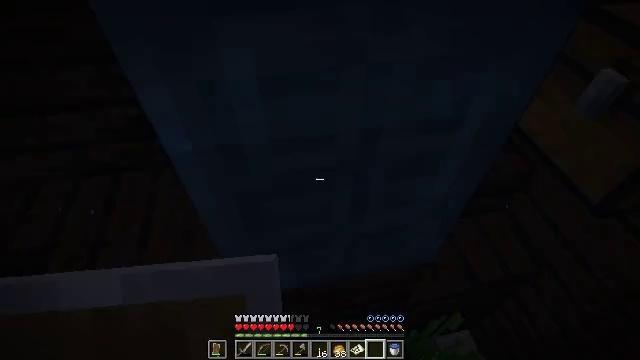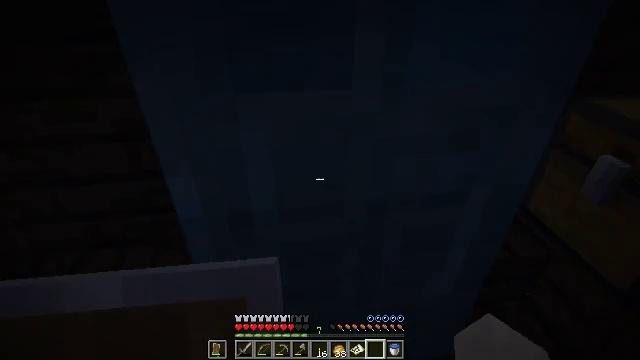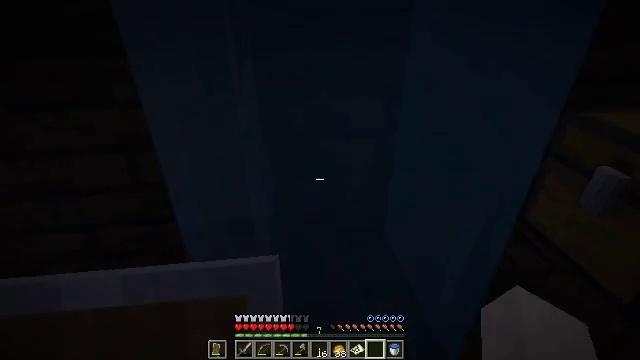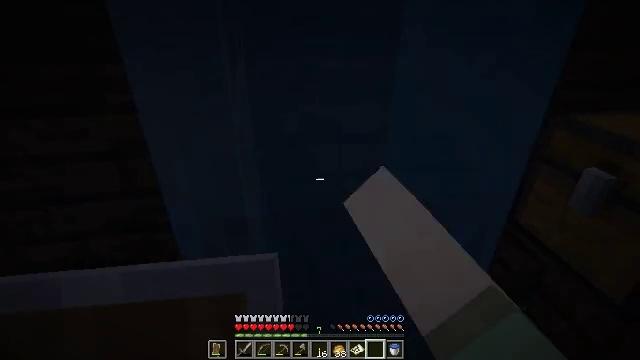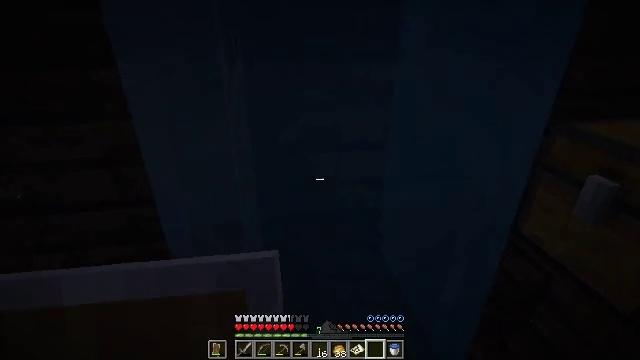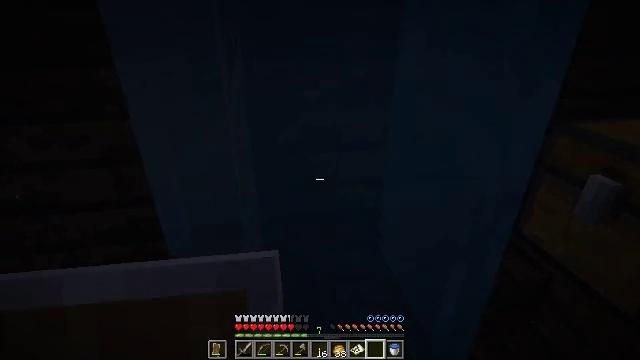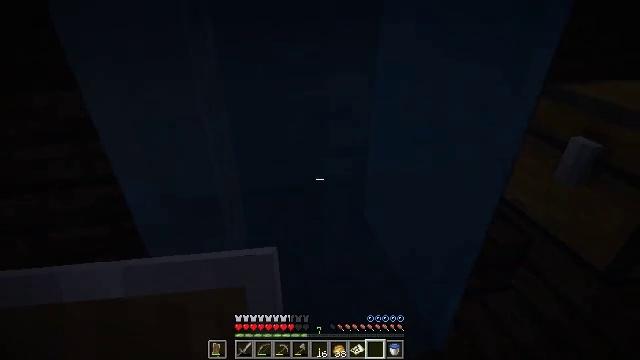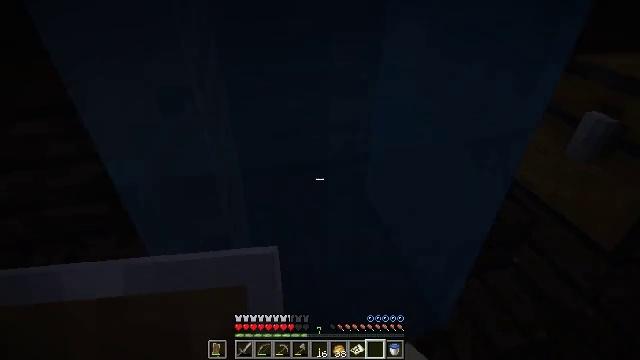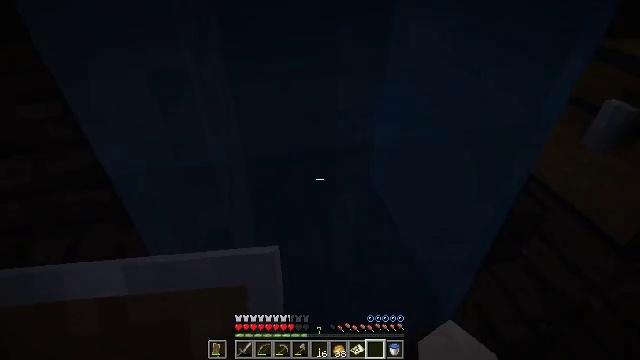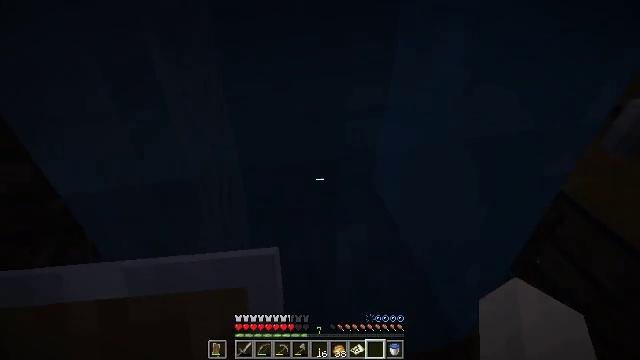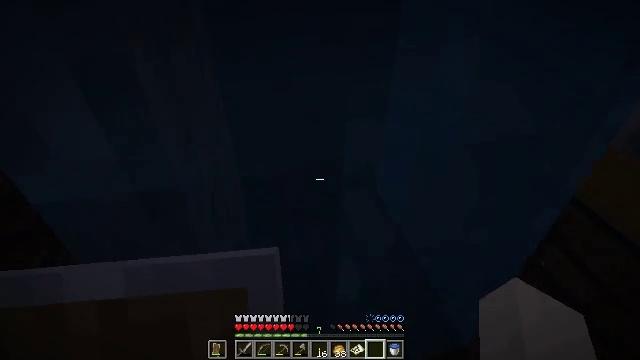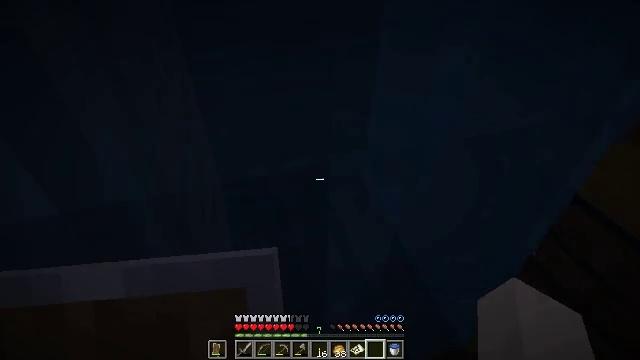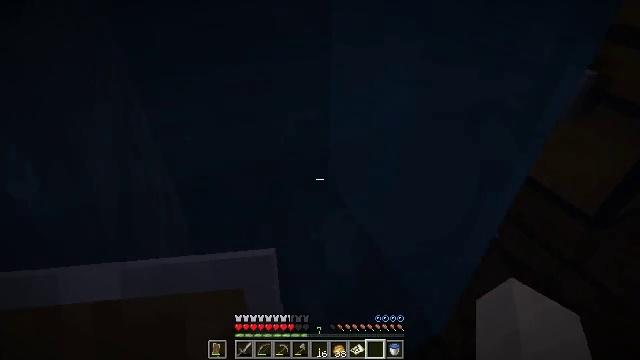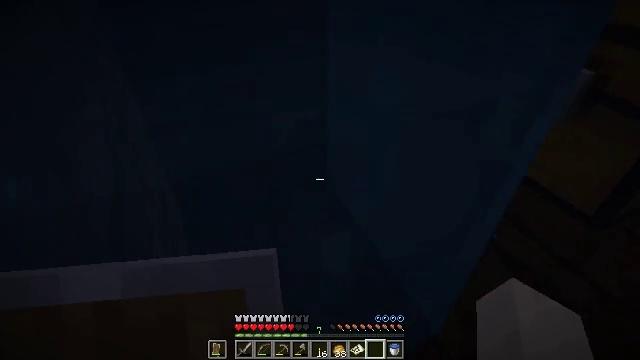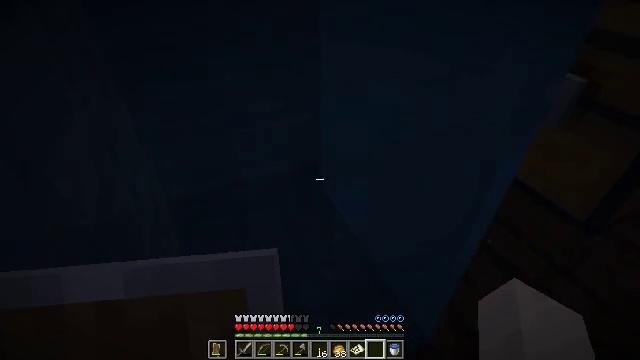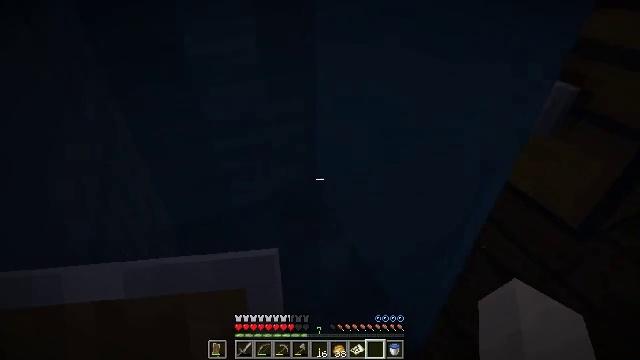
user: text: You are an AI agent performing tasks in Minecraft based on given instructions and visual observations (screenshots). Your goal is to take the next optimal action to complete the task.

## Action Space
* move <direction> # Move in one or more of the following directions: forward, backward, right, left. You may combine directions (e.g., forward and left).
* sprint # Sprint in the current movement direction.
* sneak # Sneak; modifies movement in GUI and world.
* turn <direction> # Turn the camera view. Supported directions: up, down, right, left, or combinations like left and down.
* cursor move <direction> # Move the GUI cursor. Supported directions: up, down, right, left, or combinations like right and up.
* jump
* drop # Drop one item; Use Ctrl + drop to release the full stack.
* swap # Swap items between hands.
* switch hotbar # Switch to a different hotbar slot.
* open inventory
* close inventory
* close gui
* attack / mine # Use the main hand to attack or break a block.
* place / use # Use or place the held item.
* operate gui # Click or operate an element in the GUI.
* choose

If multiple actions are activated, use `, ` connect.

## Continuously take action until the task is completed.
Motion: motion action
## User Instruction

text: Mine dark oak planks.
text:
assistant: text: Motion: turn left and up
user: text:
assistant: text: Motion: turn up, use / place
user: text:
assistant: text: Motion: turn right and up, use / place
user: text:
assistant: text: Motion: move forward, turn up
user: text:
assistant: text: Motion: move forward
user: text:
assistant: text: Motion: move forward, turn right and down
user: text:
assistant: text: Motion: move forward, turn down
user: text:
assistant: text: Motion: move forward, turn left and down
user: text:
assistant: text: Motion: move forward
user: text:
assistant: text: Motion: move forward
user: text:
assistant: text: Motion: move forward, turn right and down
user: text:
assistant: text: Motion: move forward, turn right
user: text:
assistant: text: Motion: move forward, jump
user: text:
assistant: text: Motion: move forward, jump
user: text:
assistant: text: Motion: move forward, jump
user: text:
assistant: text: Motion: move forward, jump
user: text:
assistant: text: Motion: move forward
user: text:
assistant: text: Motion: move forward and move left
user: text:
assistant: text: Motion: move forward and move left
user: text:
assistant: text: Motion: move forward and move left, turn down
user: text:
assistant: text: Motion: move forward and move left, turn right and down
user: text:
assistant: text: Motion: move forward and move left, turn down
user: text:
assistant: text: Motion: move forward and move left, turn down
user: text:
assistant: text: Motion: move forward and move left, turn down
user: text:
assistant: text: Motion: move forward and move left, turn left and down
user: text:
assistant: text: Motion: move forward and move left, turn left and up
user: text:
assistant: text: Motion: move forward, turn left and up, jump
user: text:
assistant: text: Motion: move forward, turn left and up, jump
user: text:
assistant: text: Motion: move forward, turn left and up, jump
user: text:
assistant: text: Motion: move forward and move right, turn left, jump